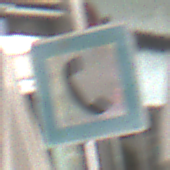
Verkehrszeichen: Fernsprecher
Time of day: Midday
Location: Outdoor (Urban)
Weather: Overcast
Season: NotSpecified
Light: Natural